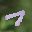
Label: 7